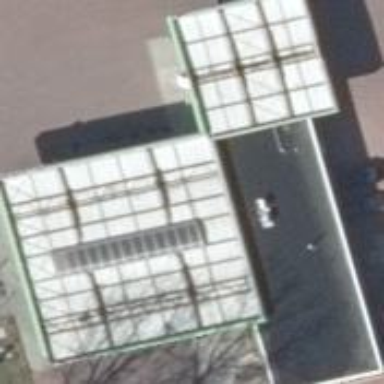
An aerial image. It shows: Building designated for providing fuel.